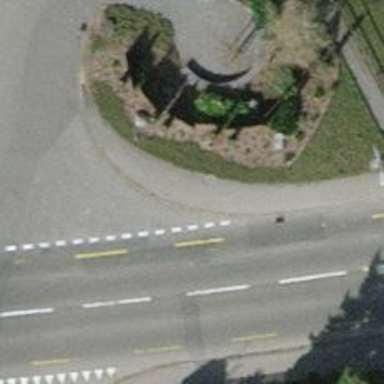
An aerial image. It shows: Sidewalk along the footway.